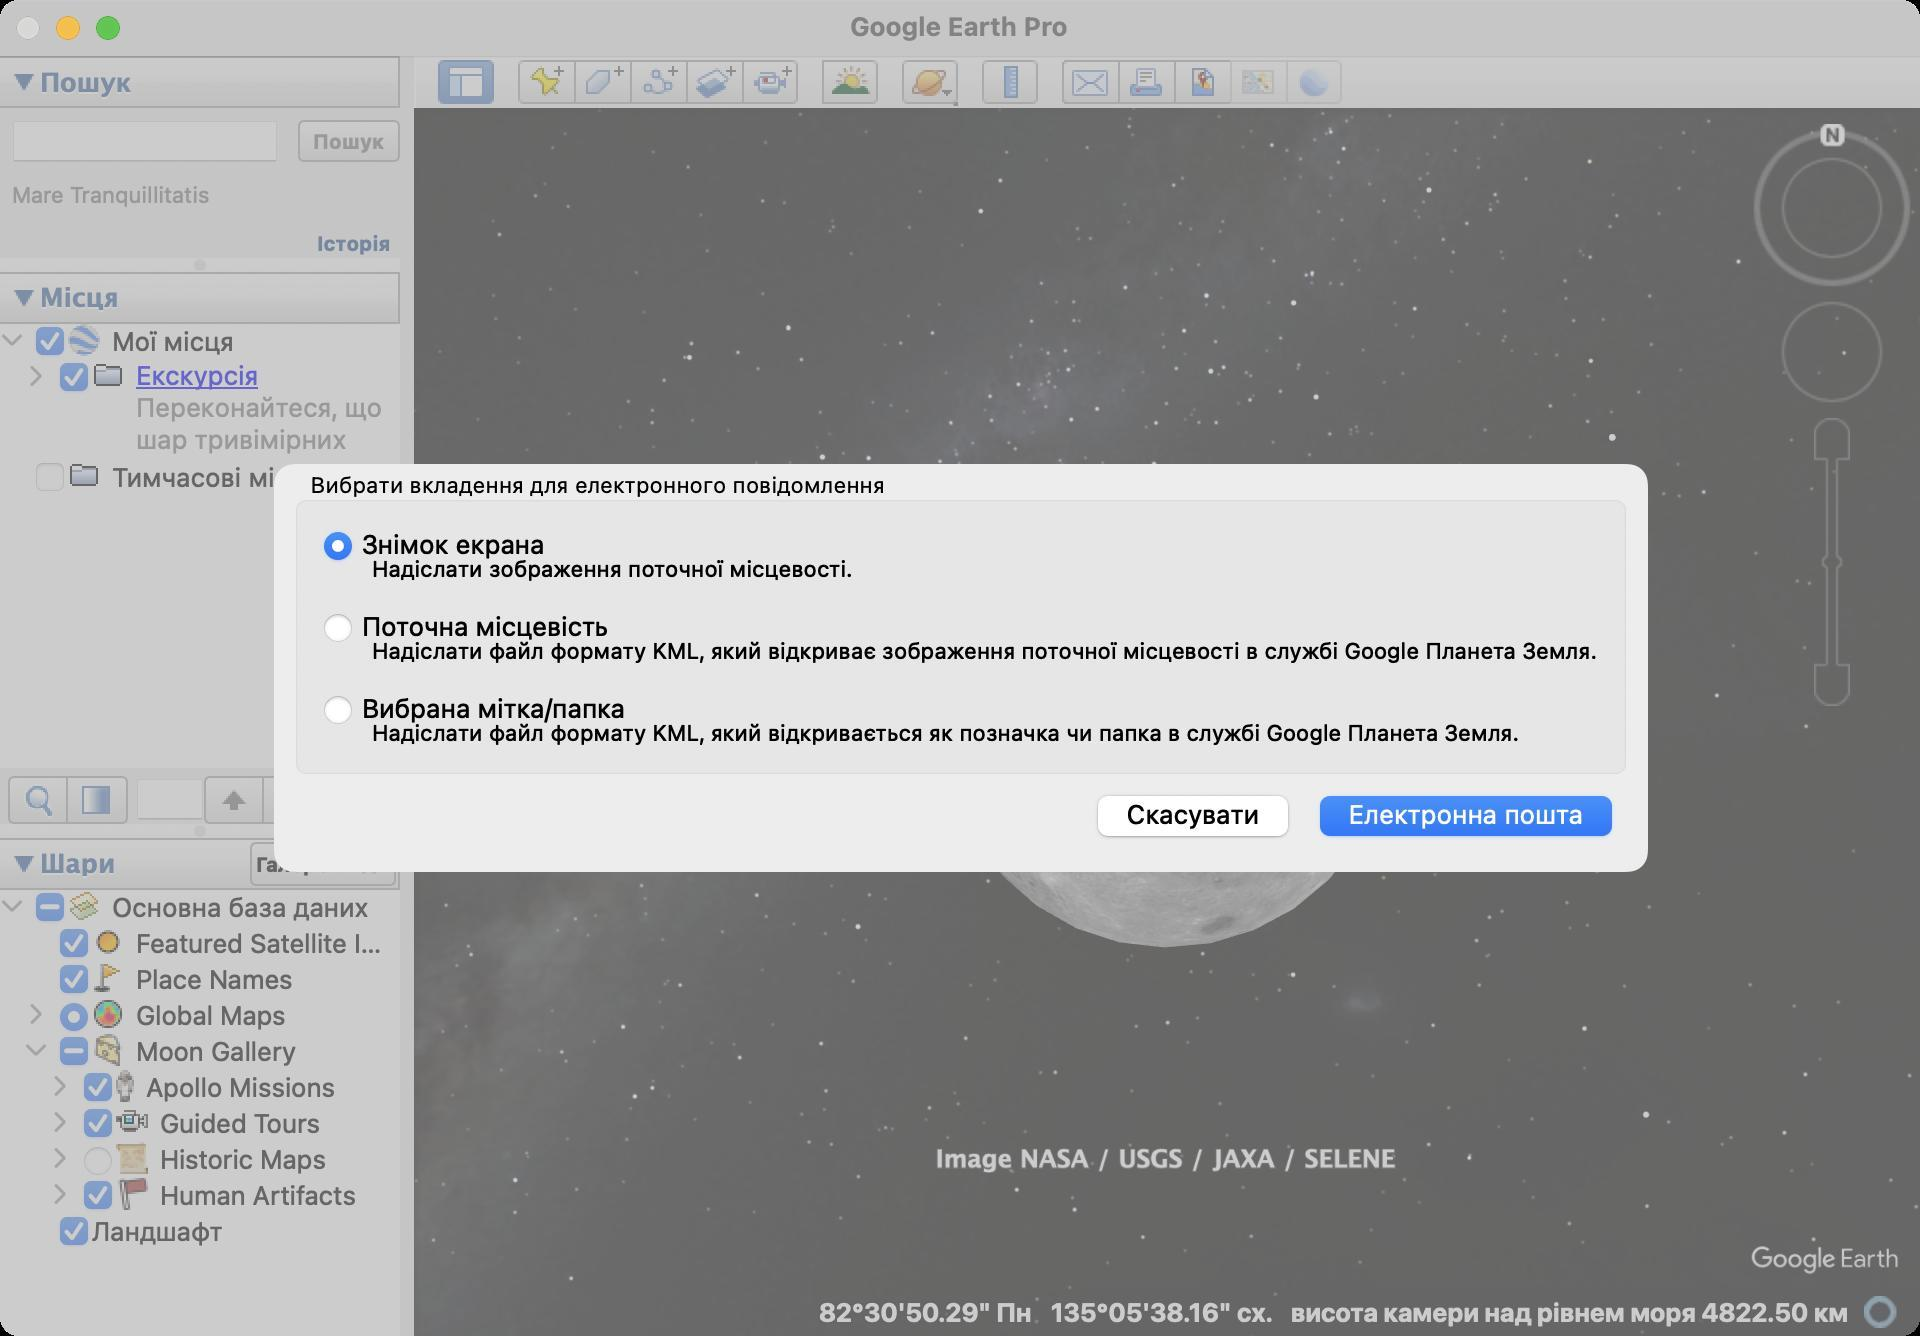
Accessibility tree:
{"name": "Google_Earth_Pro", "role": "AXWindow", "description": null, "role_description": "звичайне вікно", "value": null, "position": "205.00;119.00", "size": "960;668", "children": [{"name": "", "role": "AXSplitGroup", "description": "", "role_description": "група розділених областей", "value": null, "position": "0.00;28.00", "size": "960;640", "children": [{"name": "", "role": "AXGroup", "description": "", "role_description": "група", "value": null, "position": "207.00;28.00", "size": "753;640", "children": [{"name": "", "role": "AXSplitGroup", "description": "", "role_description": "група розділених областей", "value": null, "position": "207.00;28.00", "size": "753;26", "children": [{"name": "", "role": "AXCheckBox", "description": "Приховати бокову панель", "role_description": "галочка", "value": 1, "position": "219.00;30.00", "size": "28;22", "children": []}, {"name": "", "role": "AXButton", "description": "Додати мітку", "role_description": "кнопка", "value": null, "position": "259.00;30.00", "size": "28;22", "children": []}, {"name": "", "role": "AXButton", "description": "Додати багатокутник", "role_description": "кнопка", "value": null, "position": "287.00;30.00", "size": "28;22", "children": []}, {"name": "", "role": "AXButton", "description": "Додати шлях", "role_description": "кнопка", "value": null, "position": "315.00;30.00", "size": "28;22", "children": []}, {"name": "", "role": "AXButton", "description": "Додати накладання зображення", "role_description": "кнопка", "value": null, "position": "343.00;30.00", "size": "28;22", "children": []}, {"name": "", "role": "AXCheckBox", "description": "Запис подорожі", "role_description": "галочка", "value": 0, "position": "371.00;30.00", "size": "28;22", "children": []}, {"name": "", "role": "AXCheckBox", "description": "Показати, як падає сонячне світло на ландшафт. Скористайтеся повзунком часу, щоб вибрати пору дня.", "role_description": "галочка", "value": 0, "position": "411.00;30.00", "size": "28;22", "children": []}, {"name": "", "role": "AXMenuButton", "description": "Переключає режими перегляду \"Земля, \"Небо\" та інших планет.", "role_description": "кнопка меню", "value": null, "position": "451.00;29.00", "size": "28;24", "children": []}, {"name": "", "role": "AXCheckBox", "description": "Показати лінійку", "role_description": "галочка", "value": 0, "position": "491.00;30.00", "size": "28;22", "children": []}, {"name": "", "role": "AXButton", "description": "Електронна пошта", "role_description": "кнопка", "value": null, "position": "531.00;30.00", "size": "28;22", "children": []}, {"name": "", "role": "AXCheckBox", "description": "Друк", "role_description": "галочка", "value": 0, "position": "559.00;30.00", "size": "28;22", "children": []}, {"name": "", "role": "AXCheckBox", "description": "Зберегти зображення", "role_description": "галочка", "value": 0, "position": "587.00;30.00", "size": "28;22", "children": []}, {"name": "", "role": "AXButton", "description": "Переглянути в Картах Google", "role_description": "кнопка", "value": null, "position": "615.00;30.00", "size": "28;22", "children": []}, {"name": "", "role": "AXButton", "description": "Переглянути через Google Планета Земля в Інтернеті", "role_description": "кнопка", "value": null, "position": "643.00;30.00", "size": "28;22", "children": []}]}]}, {"name": "", "role": "AXSplitGroup", "description": "", "role_description": "група розділених областей", "value": null, "position": "0.00;28.00", "size": "200;640", "children": [{"name": "Галерея", "role": "AXButton", "description": "Накладання з корисною інформацією, такою як погодні дані, фотографії та схеми руху громадського транспорту, створені компанією Google та іншими авторами.", "role_description": "кнопка", "value": null, "position": "125.00;421.00", "size": "73;22", "children": []}, {"name": "Шари", "role": "AXCheckBox", "description": "Визначні місця та інші функції", "role_description": "галочка", "value": 1, "position": "0.00;419.00", "size": "125;26", "children": []}, {"name": "", "role": "AXGroup", "description": "", "role_description": "група", "value": null, "position": "0.00;445.00", "size": "200;223", "children": [{"name": "Основна_база_даних", "role": "AXGroup", "description": "", "role_description": "група", "value": null, "position": "12.00;445.00", "size": "188;18", "children": []}, {"name": "Featured_Satellite_Images", "role": "AXGroup", "description": "", "role_description": "група", "value": null, "position": "24.00;463.00", "size": "176;18", "children": []}, {"name": "Place_Names", "role": "AXGroup", "description": "", "role_description": "група", "value": null, "position": "24.00;481.00", "size": "176;18", "children": []}, {"name": "Global_Maps", "role": "AXGroup", "description": "", "role_description": "група", "value": null, "position": "24.00;499.00", "size": "176;18", "children": []}, {"name": "Moon_Gallery", "role": "AXGroup", "description": "", "role_description": "група", "value": null, "position": "24.00;517.00", "size": "176;18", "children": []}, {"name": "Apollo_Missions", "role": "AXGroup", "description": "", "role_description": "група", "value": null, "position": "36.00;535.00", "size": "164;18", "children": []}, {"name": "Guided_Tours", "role": "AXGroup", "description": "", "role_description": "група", "value": null, "position": "36.00;553.00", "size": "164;18", "children": []}, {"name": "Historic_Maps", "role": "AXGroup", "description": "", "role_description": "група", "value": null, "position": "36.00;571.00", "size": "164;18", "children": []}, {"name": "Human_Artifacts", "role": "AXGroup", "description": "", "role_description": "група", "value": null, "position": "36.00;589.00", "size": "164;18", "children": []}, {"name": "Ландшафт", "role": "AXGroup", "description": "", "role_description": "група", "value": null, "position": "24.00;607.00", "size": "176;18", "children": []}]}, {"name": "Місця", "role": "AXCheckBox", "description": "Збережені місця (Уподобання)  Натисніть, щоб розгорнути або згорнути.", "role_description": "галочка", "value": 1, "position": "0.00;136.00", "size": "200;26", "children": []}, {"name": "", "role": "AXGroup", "description": "", "role_description": "група", "value": null, "position": "0.00;162.00", "size": "200;222", "children": [{"name": "Мої_місця", "role": "AXGroup", "description": "", "role_description": "група", "value": null, "position": "12.00;162.00", "size": "188;18", "children": []}, {"name": "​", "role": "AXGroup", "description": "", "role_description": "група", "value": null, "position": "24.00;180.00", "size": "176;50", "children": []}, {"name": "Тимчасові_місця", "role": "AXGroup", "description": "", "role_description": "група", "value": null, "position": "12.00;230.00", "size": "188;18", "children": []}]}, {"name": "", "role": "AXButton", "description": "Знайти в \"Моїх місцях\"", "role_description": "кнопка", "value": null, "position": "4.00;388.00", "size": "30;24", "children": []}, {"name": "", "role": "AXButton", "description": "Налаштувати прозорість", "role_description": "кнопка", "value": null, "position": "34.00;388.00", "size": "30;24", "children": []}, {"name": "", "role": "AXGroup", "description": "", "role_description": "група", "value": null, "position": "68.00;388.00", "size": "94;24", "children": [{"name": "", "role": "AXTextField", "description": "", "role_description": "текстове поле", "value": "", "position": "68.00;389.00", "size": "34;21", "children": []}, {"name": "", "role": "AXButton", "description": "Знайти попереднє", "role_description": "кнопка", "value": null, "position": "102.00;388.00", "size": "30;24", "children": []}, {"name": "", "role": "AXButton", "description": "Знайти наступне", "role_description": "кнопка", "value": null, "position": "132.00;388.00", "size": "30;24", "children": []}]}, {"name": "Пошук", "role": "AXCheckBox", "description": "", "role_description": "галочка", "value": 1, "position": "0.00;28.00", "size": "200;26", "children": []}, {"name": "", "role": "AXTextField", "description": "", "role_description": "текстове поле", "value": "", "position": "6.00;60.00", "size": "133;21", "children": []}, {"name": "Пошук", "role": "AXButton", "description": "Шукати на карті текст, введений у вікно пошуку", "role_description": "кнопка", "value": null, "position": "149.00;60.00", "size": "51;21", "children": []}, {"name": "Mare_Tranquillitatis", "role": "AXStaticText", "description": "", "role_description": "текст", "value": null, "position": "6.00;91.00", "size": "194;13", "children": []}, {"name": "Історія", "role": "AXButton", "description": "Показати список останніх пошукових запитів", "role_description": "кнопка", "value": null, "position": "154.00;114.00", "size": "46;15", "children": []}, {"name": "", "role": "AXGrowArea", "description": "", "role_description": "область розширення", "value": null, "position": "0.00;129.00", "size": "200;7", "children": []}, {"name": "", "role": "AXGrowArea", "description": "", "role_description": "область розширення", "value": null, "position": "0.00;412.00", "size": "200;7", "children": []}]}, {"name": "", "role": "AXGrowArea", "description": "", "role_description": "область розширення", "value": null, "position": "200.00;28.00", "size": "7;640", "children": []}]}, {"name": null, "role": "AXButton", "description": null, "role_description": "кнопка закривання", "value": null, "position": "7.00;6.00", "size": "14;16", "children": []}, {"name": null, "role": "AXButton", "description": null, "role_description": "кнопка оптимізації", "value": null, "position": "47.00;6.00", "size": "14;16", "children": [{"name": null, "role": "AXGroup", "description": null, "role_description": "група", "value": null, "position": "47.00;6.00", "size": "14;16", "children": [{"name": null, "role": "AXGroup", "description": null, "role_description": "група", "value": null, "position": "47.00;6.00", "size": "14;16", "children": []}]}]}, {"name": null, "role": "AXButton", "description": null, "role_description": "кнопка згортання", "value": null, "position": "27.00;6.00", "size": "14;16", "children": []}, {"name": null, "role": "AXStaticText", "description": null, "role_description": "текст", "value": "Google Earth Pro", "position": "423.00;5.00", "size": "113;16", "children": []}, {"name": null, "role": "AXSheet", "description": null, "role_description": "аркуш", "value": null, "position": "137.00;232.00", "size": "687;204", "children": [{"name": "Вибрати_вкладення_для_електронного_повідомлення", "role": "AXGroup", "description": "", "role_description": "група", "value": null, "position": "148.00;232.00", "size": "665;156", "children": [{"name": "Знімок_екрана", "role": "AXRadioButton", "description": "", "role_description": "радіо-кнопка", "value": 1, "position": "160.00;262.00", "size": "116;20", "children": []}, {"name": "Надіслати_зображення_поточної_місцевості.", "role": "AXStaticText", "description": "", "role_description": "текст", "value": null, "position": "186.00;278.00", "size": "613;13", "children": []}, {"name": "Поточна_місцевість", "role": "AXRadioButton", "description": "", "role_description": "радіо-кнопка", "value": 0, "position": "160.00;303.00", "size": "148;20", "children": []}, {"name": "Надіслати_файл_формату_KML,_який_відкриває_зображення_поточної_місцевості_в_службі_Google_Планета_Земля.", "role": "AXStaticText", "description": "", "role_description": "текст", "value": null, "position": "186.00;319.00", "size": "613;13", "children": []}, {"name": "Вибрана_мітка/папка", "role": "AXRadioButton", "description": "", "role_description": "радіо-кнопка", "value": 0, "position": "160.00;344.00", "size": "156;20", "children": []}, {"name": "Надіслати_файл_формату_KML,_який_відкривається_як_позначка_чи_папка_в_службі_Google_Планета_Земля.", "role": "AXStaticText", "description": "", "role_description": "текст", "value": null, "position": "186.00;360.00", "size": "613;13", "children": []}]}, {"name": "", "role": "AXGroup", "description": "", "role_description": "група", "value": null, "position": "148.00;393.00", "size": "665;32", "children": [{"name": "Електронна_пошта", "role": "AXButton", "description": "", "role_description": "кнопка", "value": null, "position": "653.00;393.00", "size": "160;32", "children": []}, {"name": "Скасувати", "role": "AXButton", "description": "", "role_description": "кнопка", "value": null, "position": "542.00;393.00", "size": "109;32", "children": []}]}]}]}